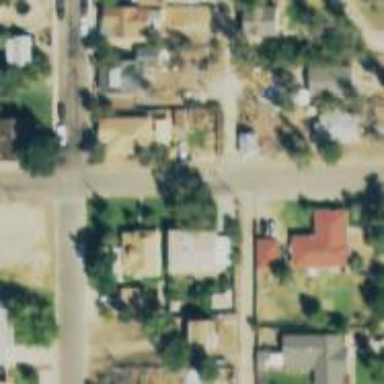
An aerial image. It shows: Alley classified as service road.